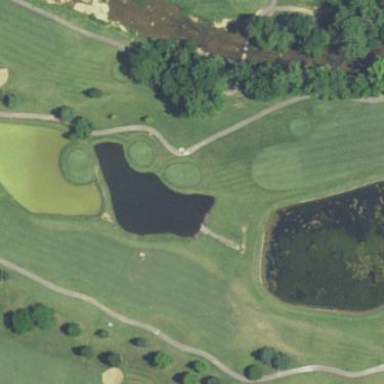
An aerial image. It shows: Water hazard in golf course. The hazard is natural water feature.